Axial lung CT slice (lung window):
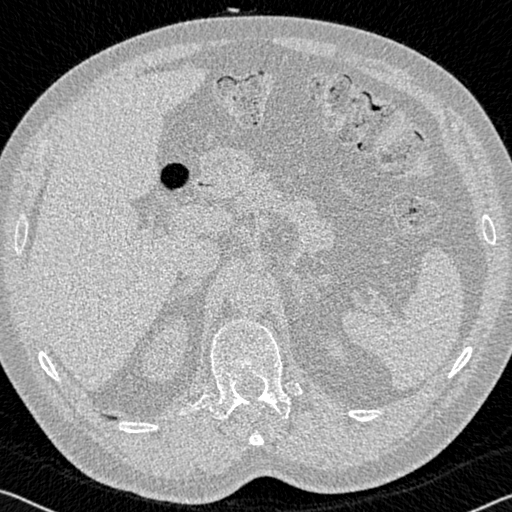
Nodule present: no